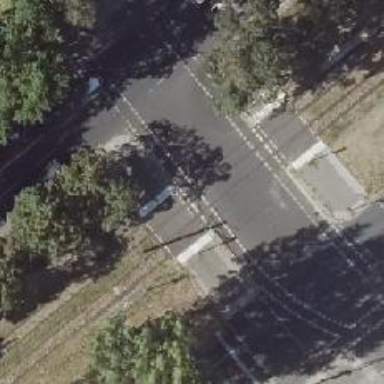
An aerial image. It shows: Tram crossing on the railway.